Question: I am trying to improve the performance/speed of an ASP.NET MVC 4 website. One area that I discovered as a hot spot and kinda fixed was Newtonsoft.Json.Net's poor performance of de-serialization. I replaced Json.NET with ServiceStack.Text and now I get a much better performance. That said, when I profile the application I see that Newtonsoft.Json.Net is still the slowest component of the application!
One user story/use case that is vital for us is when a user clicks on "Download" button and then the content is provided by the site for the user to download (we do not provide a static link to the content). From when a user clicks on "Download" button to when the content begins downloading it takes something like 1 seconds. As you can see in the below figure, 254 milliseconds, or 25% of total time, is spent by Newtonsoft.Json doing almost nothing! Therefore I am really keen on getting rid of Json.NET to gain 25% improvement in performance.
Is there anyway to either remove Json.NET or disable it?

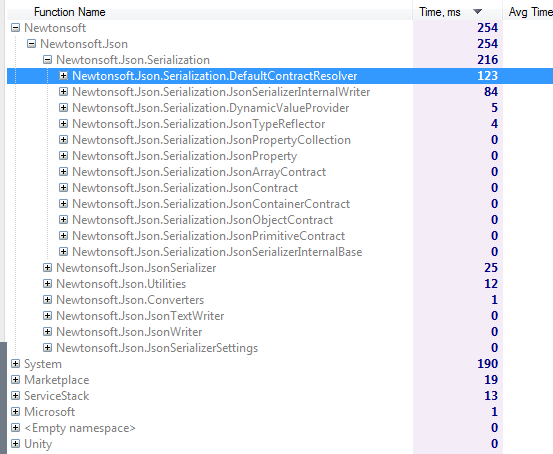
Answer: Based on information supplied in your comments, you have WebApi installed. WebApi has a dependency on JSON.net. You can remove WebApi via the nuget package manager (there are several supporting packages you may have to delete as well).